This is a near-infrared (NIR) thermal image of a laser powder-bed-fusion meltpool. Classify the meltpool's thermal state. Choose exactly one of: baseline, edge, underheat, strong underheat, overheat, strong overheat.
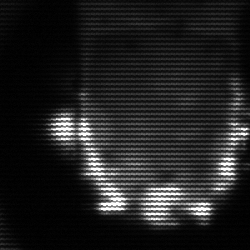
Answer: baseline